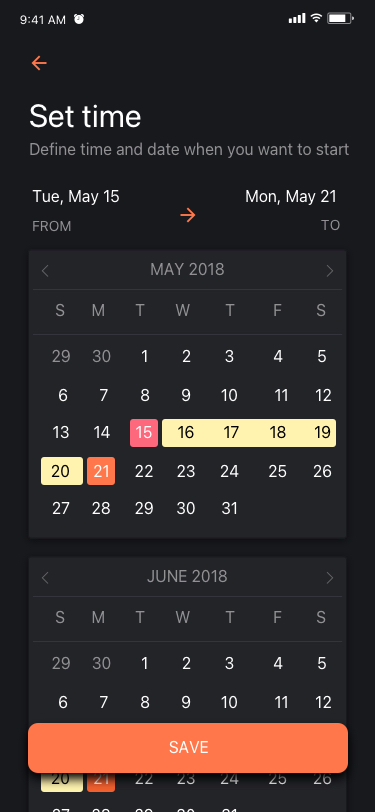
Text in this UI design:
UI Text/Heading/H4/Hightlight
UI Text/Heading/H5/Brandcolor
MAY 2018
S
29
6
13
20
27
M
30
7
14
21
28
T
1
8
15
22
29
W
2
9
16
23
30
T
3
10
17
24
31
F
4
11
18
25
S
5
12
19
26
JUNE 2018
S
29
6
13
20
27
M
30
7
14
21
28
T
1
8
15
22
29
W
2
9
16
23
30
T
3
10
17
24
31
F
4
11
18
25
S
5
12
19
26
Set time
Define time and date when you want to start
Tue, May 15
FROM
Mon, May 21
TO
SAVE
9:41 AM